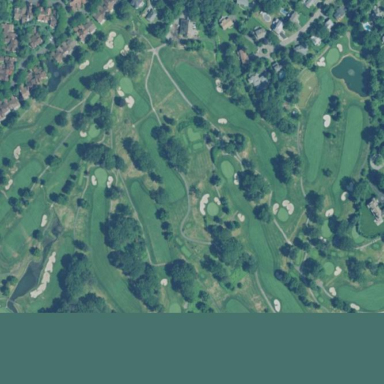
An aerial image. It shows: Golf course.